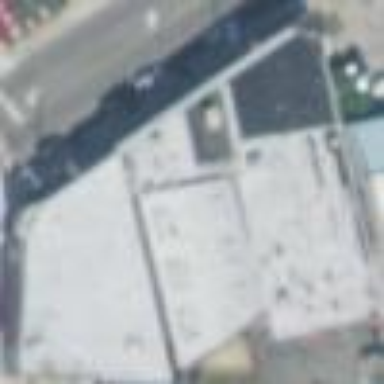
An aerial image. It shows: Retail building.